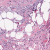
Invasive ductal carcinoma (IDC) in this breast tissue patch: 0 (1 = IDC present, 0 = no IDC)